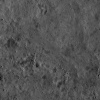
Atmospheric dust classification: not_dusty